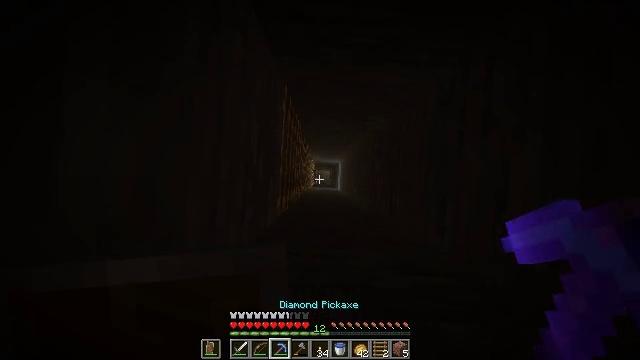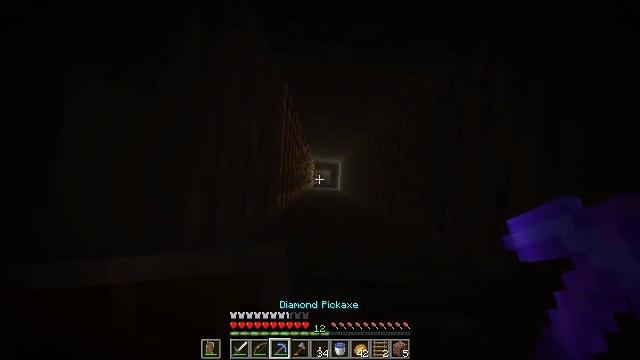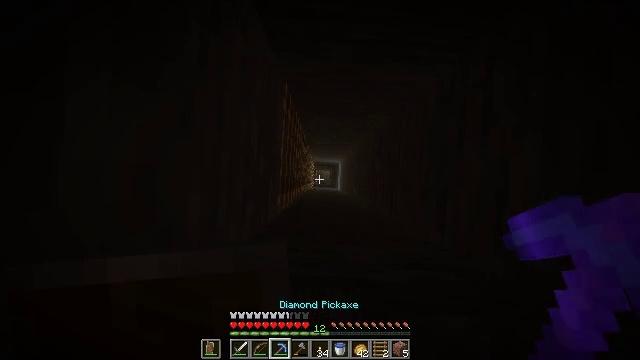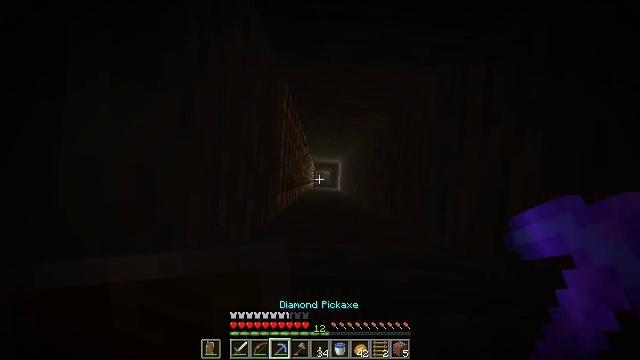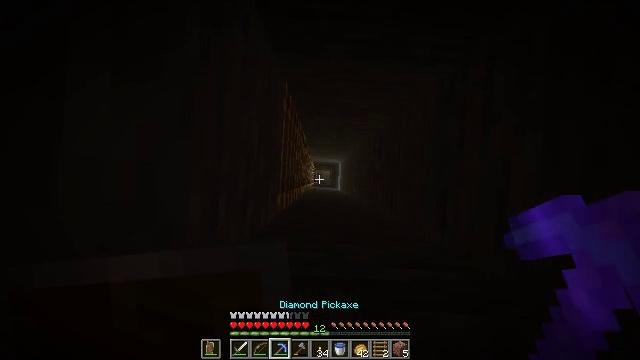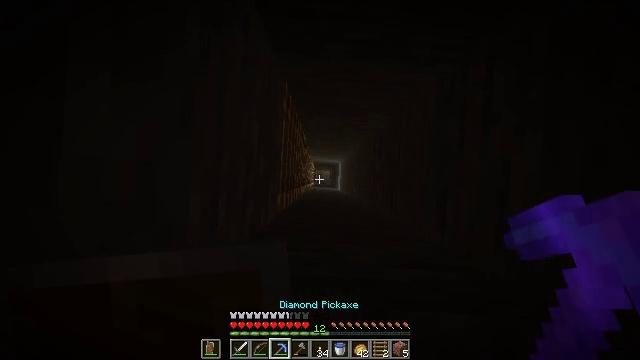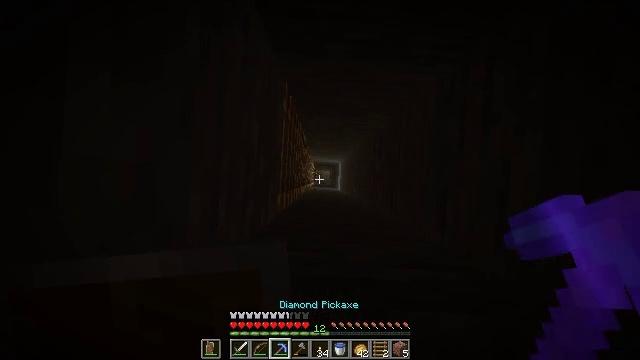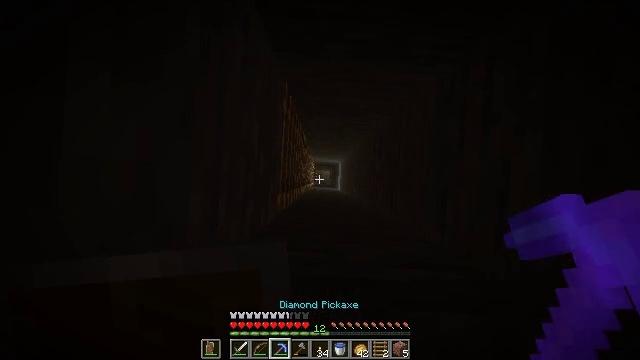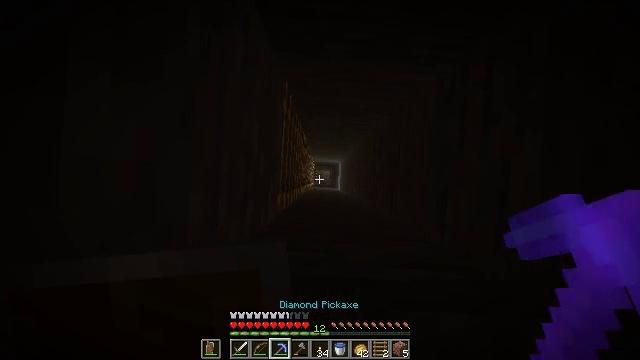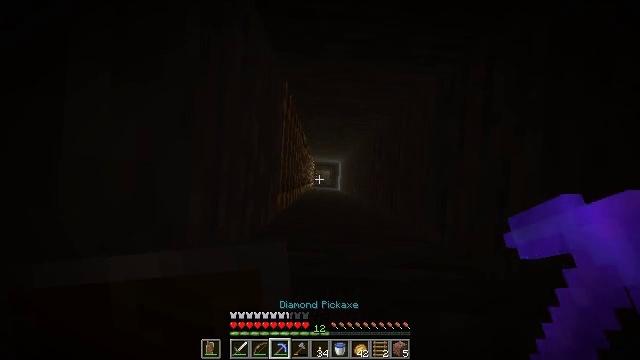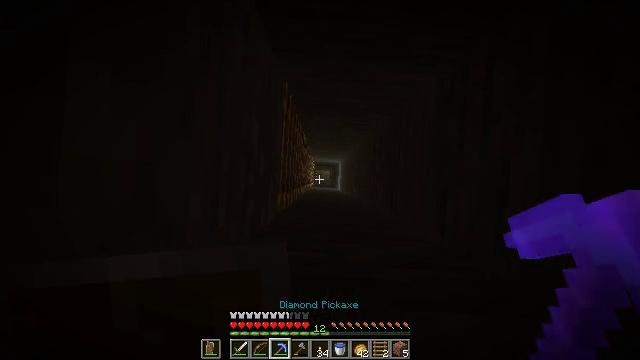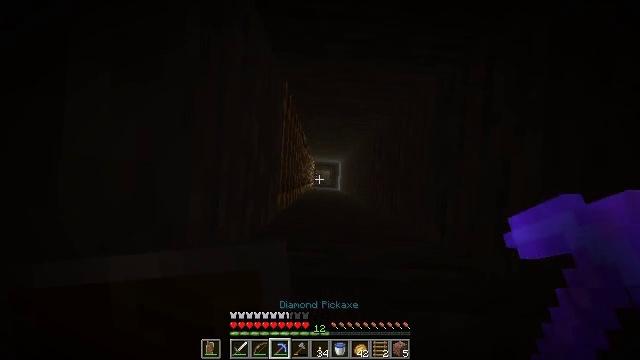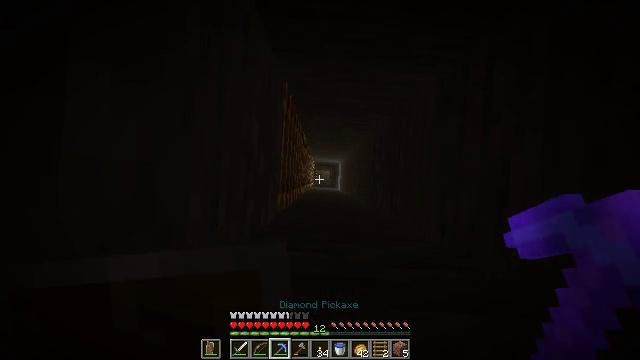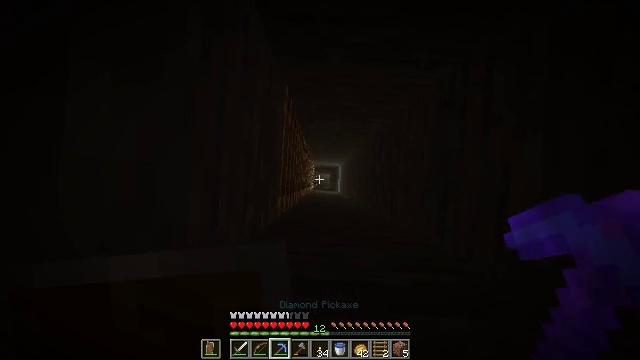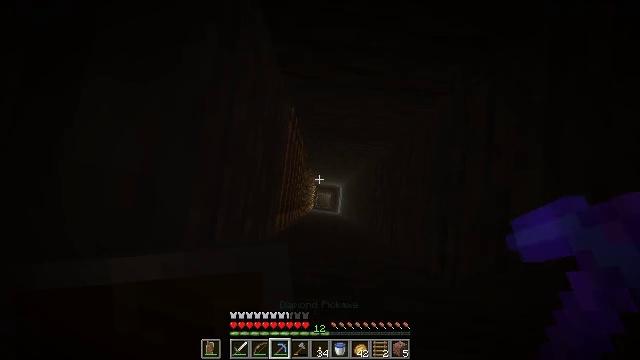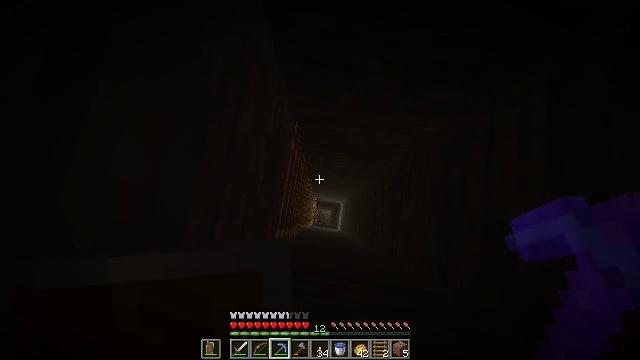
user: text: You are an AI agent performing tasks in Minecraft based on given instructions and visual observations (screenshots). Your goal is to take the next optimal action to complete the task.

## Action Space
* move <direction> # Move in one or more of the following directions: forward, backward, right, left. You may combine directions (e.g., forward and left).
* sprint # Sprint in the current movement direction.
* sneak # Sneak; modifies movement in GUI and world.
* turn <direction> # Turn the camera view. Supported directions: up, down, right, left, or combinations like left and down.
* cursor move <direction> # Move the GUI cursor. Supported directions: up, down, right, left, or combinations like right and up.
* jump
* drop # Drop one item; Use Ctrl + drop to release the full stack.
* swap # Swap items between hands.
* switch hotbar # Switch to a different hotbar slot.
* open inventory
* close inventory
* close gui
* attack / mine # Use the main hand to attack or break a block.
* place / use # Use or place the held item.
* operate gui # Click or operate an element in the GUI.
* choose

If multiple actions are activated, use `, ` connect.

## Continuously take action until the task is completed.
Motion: motion action
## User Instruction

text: Mine the ladder from the wall.
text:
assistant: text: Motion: no_op
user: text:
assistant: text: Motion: no_op
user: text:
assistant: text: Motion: no_op
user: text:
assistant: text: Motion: no_op
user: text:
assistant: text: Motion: no_op
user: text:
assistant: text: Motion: no_op
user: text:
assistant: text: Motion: no_op
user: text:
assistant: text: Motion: no_op
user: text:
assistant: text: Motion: no_op
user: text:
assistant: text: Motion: no_op
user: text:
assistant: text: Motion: no_op
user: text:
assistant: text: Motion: no_op
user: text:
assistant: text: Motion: no_op
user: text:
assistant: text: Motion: turn left and up
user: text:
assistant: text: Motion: turn left and up
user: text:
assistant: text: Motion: turn left and up
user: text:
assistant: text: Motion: no_op
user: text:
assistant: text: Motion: no_op
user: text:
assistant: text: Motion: no_op
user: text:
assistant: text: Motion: no_op
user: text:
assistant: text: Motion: no_op
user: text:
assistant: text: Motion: no_op
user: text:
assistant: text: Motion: no_op
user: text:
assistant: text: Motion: no_op
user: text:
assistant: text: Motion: no_op
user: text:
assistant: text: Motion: no_op
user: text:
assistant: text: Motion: no_op
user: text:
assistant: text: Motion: no_op
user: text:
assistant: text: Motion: no_op
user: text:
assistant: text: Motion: no_op